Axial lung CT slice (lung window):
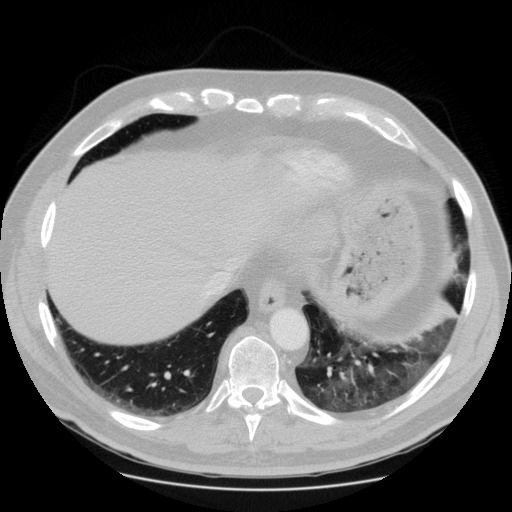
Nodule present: no